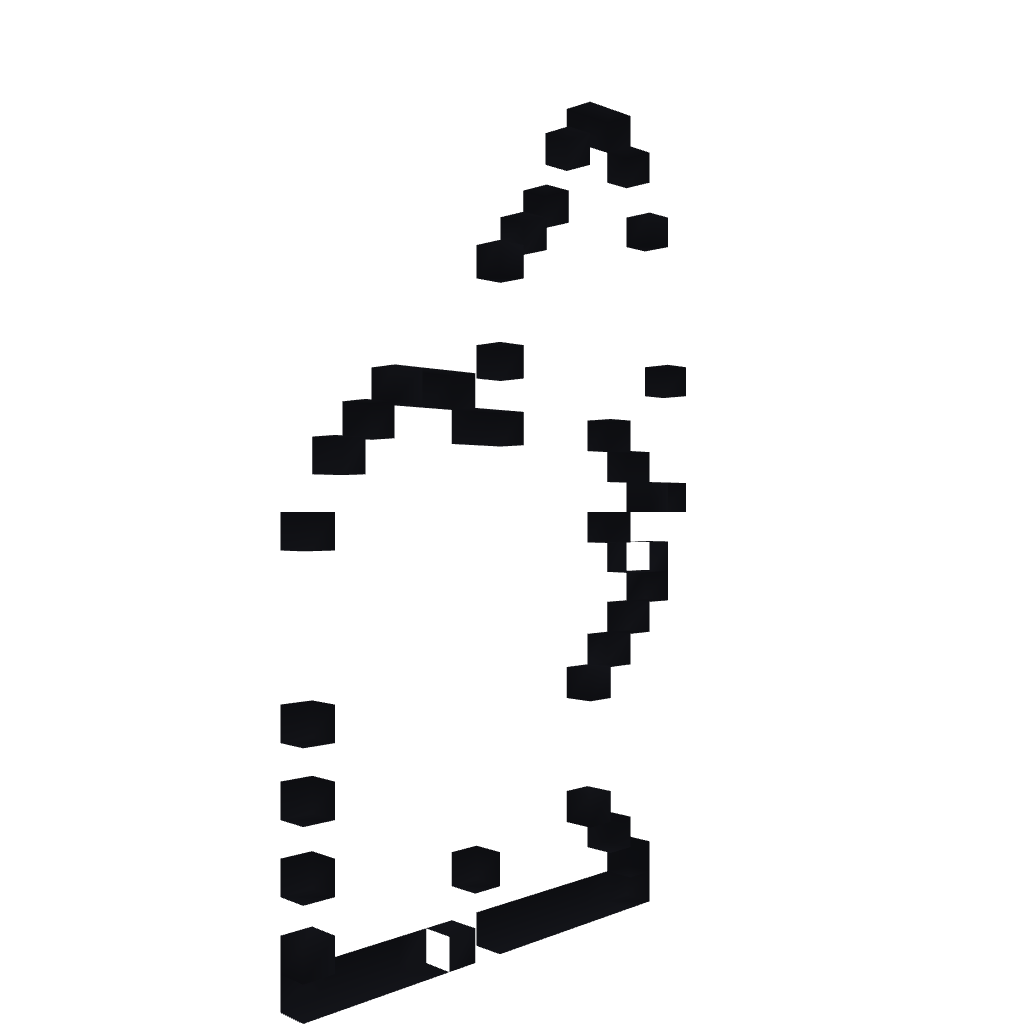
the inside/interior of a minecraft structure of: Koopa Troopa